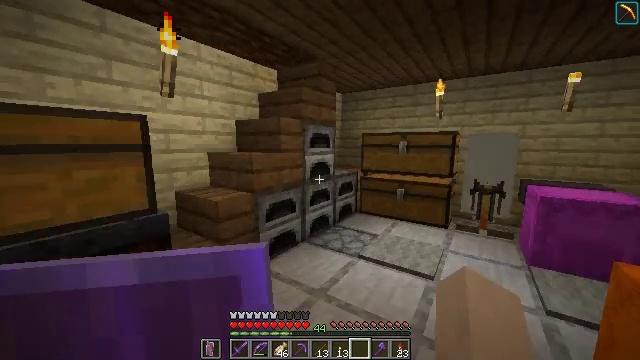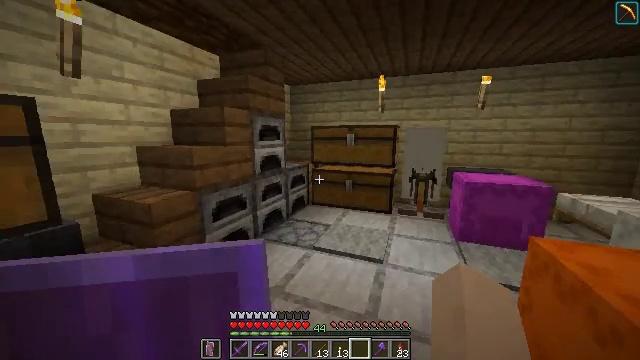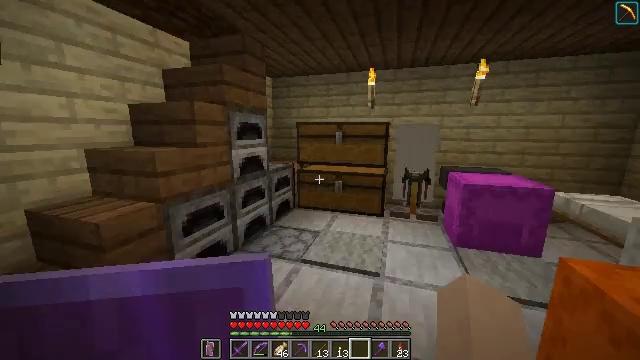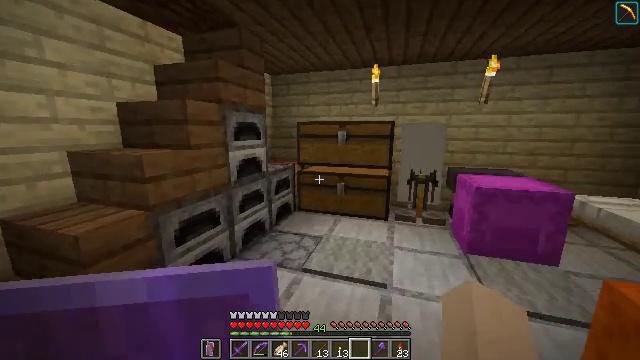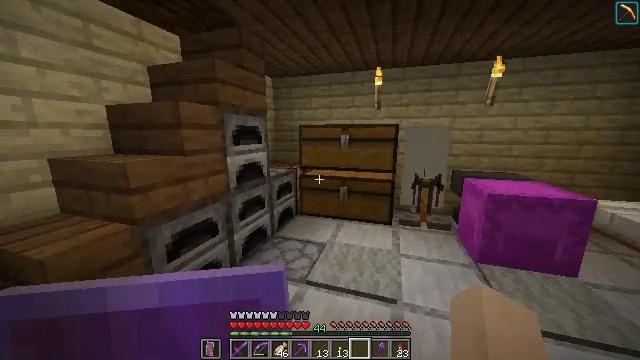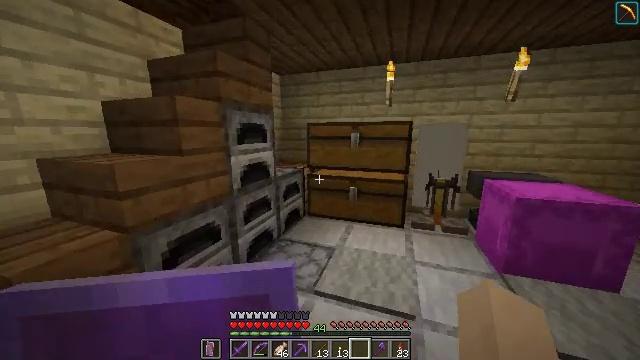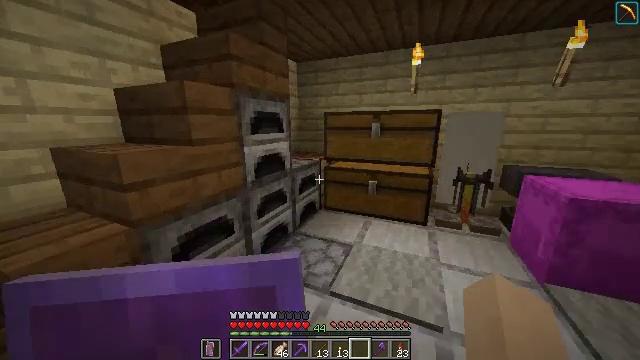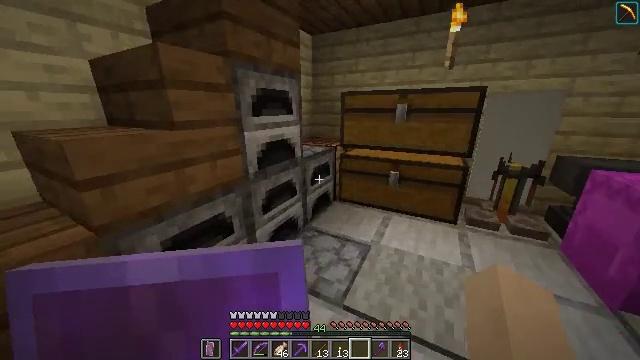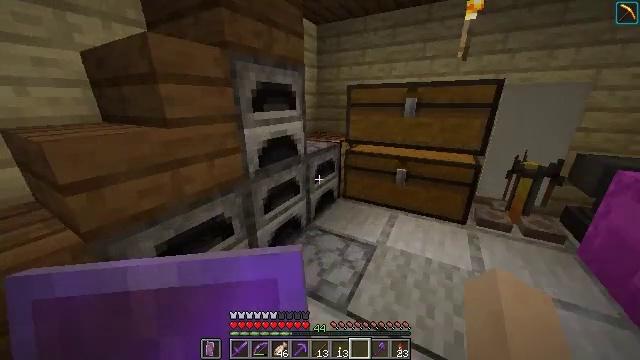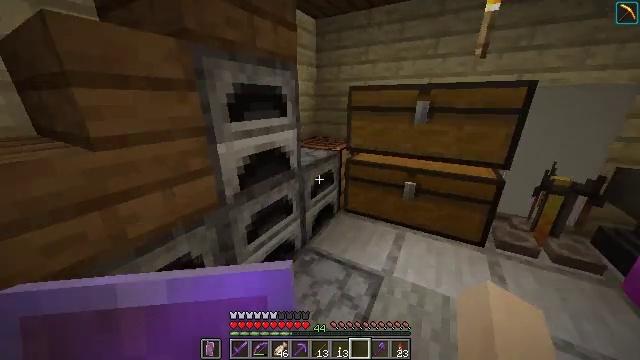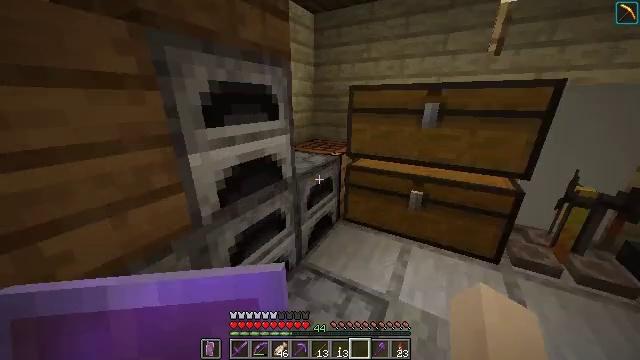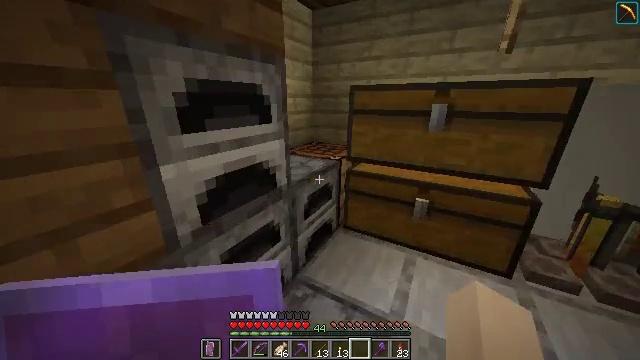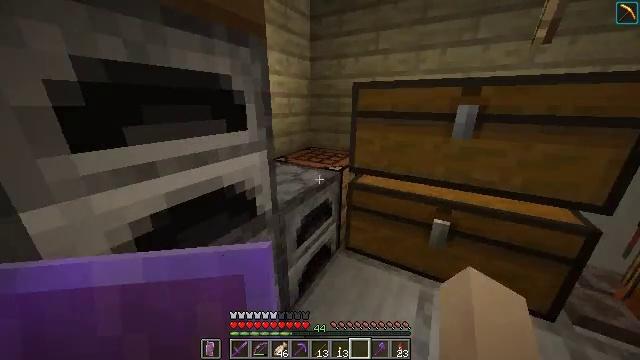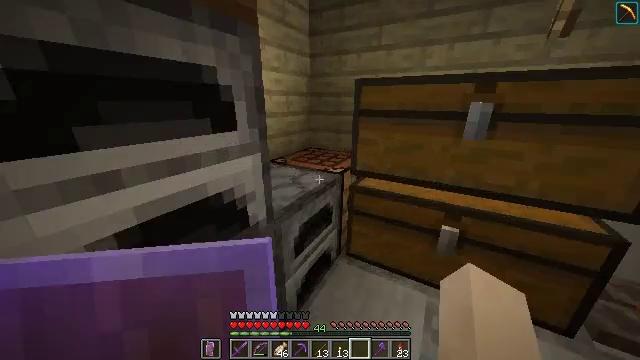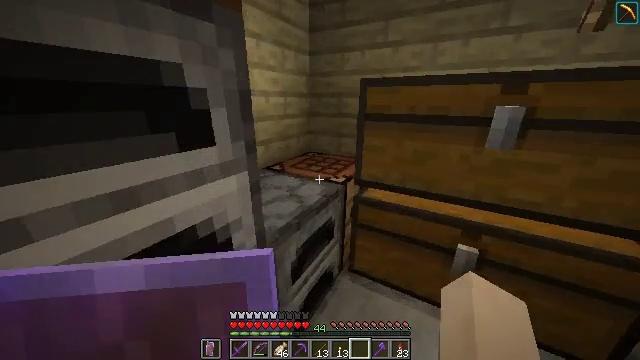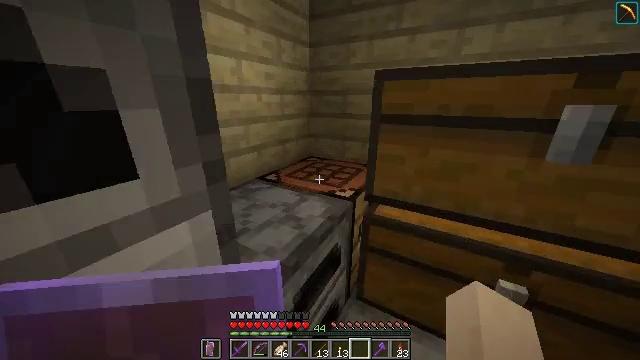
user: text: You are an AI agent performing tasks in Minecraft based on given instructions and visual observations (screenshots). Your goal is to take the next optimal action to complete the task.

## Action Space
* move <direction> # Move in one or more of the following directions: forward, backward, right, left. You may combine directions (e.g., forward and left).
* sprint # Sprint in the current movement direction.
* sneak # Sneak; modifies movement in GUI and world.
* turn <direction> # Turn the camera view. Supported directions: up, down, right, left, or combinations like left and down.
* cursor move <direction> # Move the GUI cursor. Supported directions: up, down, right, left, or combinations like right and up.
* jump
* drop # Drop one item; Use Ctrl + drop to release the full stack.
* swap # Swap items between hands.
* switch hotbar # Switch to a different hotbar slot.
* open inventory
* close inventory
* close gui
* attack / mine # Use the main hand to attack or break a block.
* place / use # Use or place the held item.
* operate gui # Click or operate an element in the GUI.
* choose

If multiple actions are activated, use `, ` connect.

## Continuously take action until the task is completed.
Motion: motion action
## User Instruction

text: craft item soul torch
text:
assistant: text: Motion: move forward, sprint, turn right and down
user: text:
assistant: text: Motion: move forward, sprint, turn right
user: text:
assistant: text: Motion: move forward, sprint
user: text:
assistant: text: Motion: move forward, sprint
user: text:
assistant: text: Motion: move forward, sprint, turn left
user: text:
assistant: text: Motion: move forward, sprint, turn left and down
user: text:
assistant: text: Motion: move forward, sprint, turn left and down
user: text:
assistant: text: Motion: move forward, sprint, turn left and down
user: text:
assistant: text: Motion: move forward, sprint
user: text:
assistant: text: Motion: move forward, sprint
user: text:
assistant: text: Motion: move forward, sprint
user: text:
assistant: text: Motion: move forward, sprint
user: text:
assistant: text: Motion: move forward, sprint
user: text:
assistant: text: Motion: move forward, sprint
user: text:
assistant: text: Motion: move forward, sprint
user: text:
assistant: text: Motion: move forward, sprint
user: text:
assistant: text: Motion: move forward, sprint
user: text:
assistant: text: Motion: move forward, sprint, turn left and down
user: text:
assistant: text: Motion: move forward, sprint, turn left and down
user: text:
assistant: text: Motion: move forward, sprint, turn left and down, jump
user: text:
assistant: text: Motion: move forward, sprint, turn left and down, jump
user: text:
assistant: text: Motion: move forward, sprint, turn left and down, jump
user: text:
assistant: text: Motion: move forward, sprint, turn left and down
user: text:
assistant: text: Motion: move forward, turn left and down
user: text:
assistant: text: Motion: turn left and down
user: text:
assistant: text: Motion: turn down
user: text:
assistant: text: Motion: turn right and down
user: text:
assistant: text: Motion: turn right and down
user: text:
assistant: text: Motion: turn right
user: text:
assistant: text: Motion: turn right